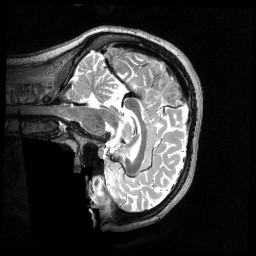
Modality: T2w
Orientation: sagittal
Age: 20
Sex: female
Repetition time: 3.2 s
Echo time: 0.563 s